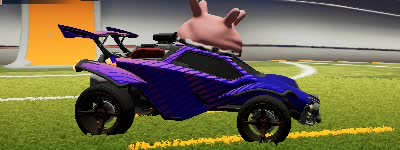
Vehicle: octane